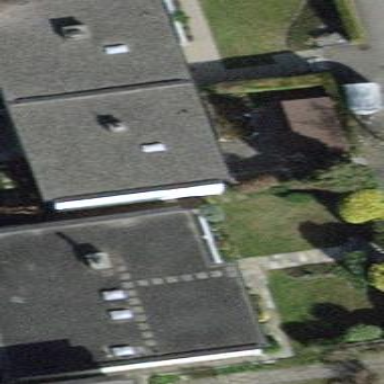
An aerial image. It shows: Semidetached house.